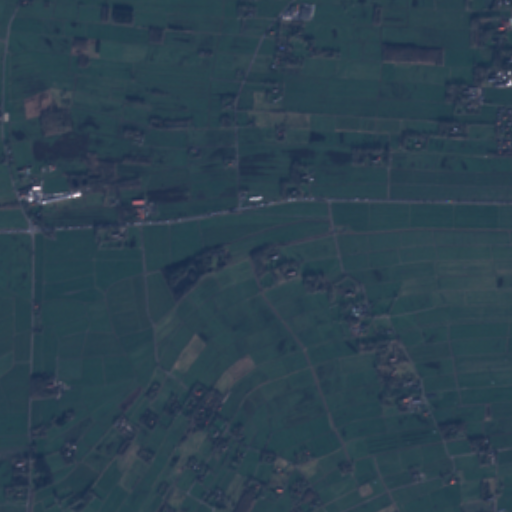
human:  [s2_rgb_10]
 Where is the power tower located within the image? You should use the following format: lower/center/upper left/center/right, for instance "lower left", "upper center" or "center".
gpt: The power tower is located in the lower right of the image.
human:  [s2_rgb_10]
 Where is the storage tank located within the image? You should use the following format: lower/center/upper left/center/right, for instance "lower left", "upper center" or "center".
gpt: The storage tank is located in the upper left of the image.
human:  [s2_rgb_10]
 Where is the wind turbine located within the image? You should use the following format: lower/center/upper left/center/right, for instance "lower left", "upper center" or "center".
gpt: The wind turbine is located in the center right of the image.
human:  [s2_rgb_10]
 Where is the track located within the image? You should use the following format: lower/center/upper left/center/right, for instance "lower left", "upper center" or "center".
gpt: There is no track in the image.